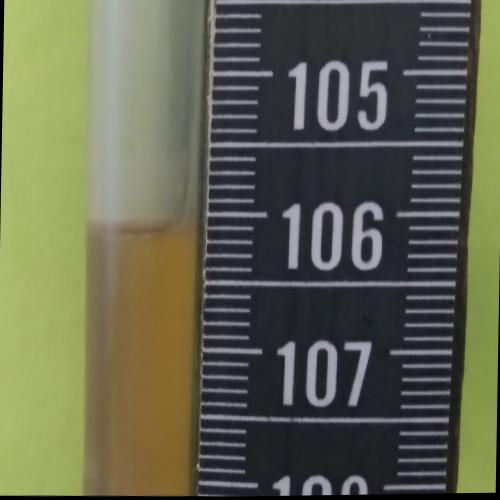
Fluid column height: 106.1 cm